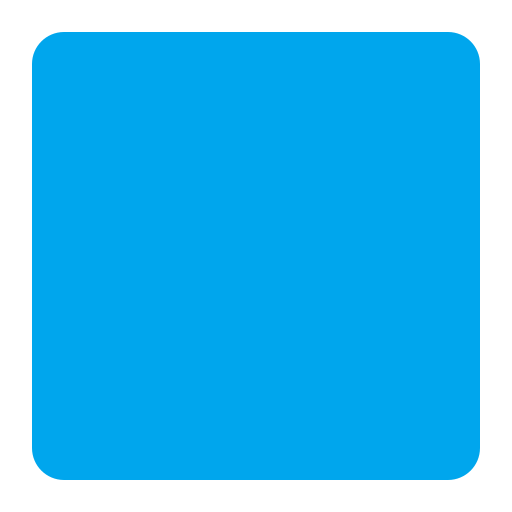
blue square flat